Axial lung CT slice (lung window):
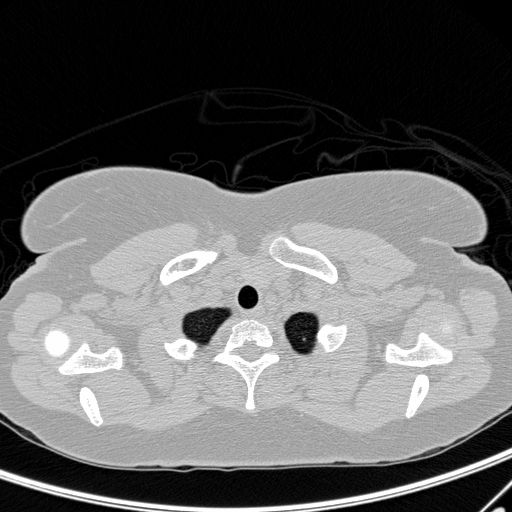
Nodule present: yes
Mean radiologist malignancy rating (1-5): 1